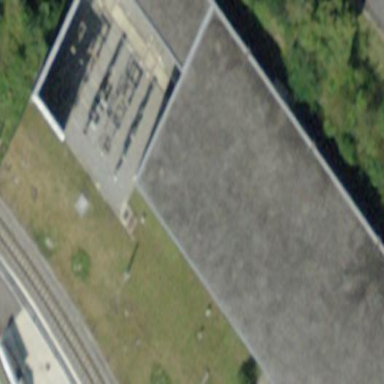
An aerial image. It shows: Industrial building.